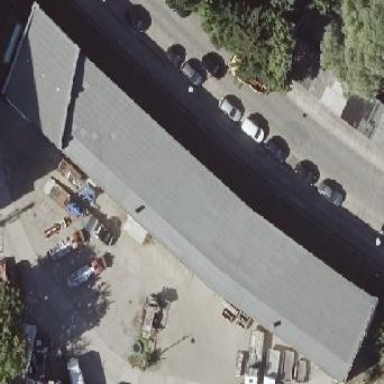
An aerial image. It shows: Industrial building.